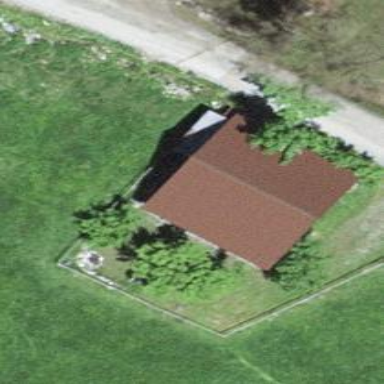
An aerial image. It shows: Shed building.